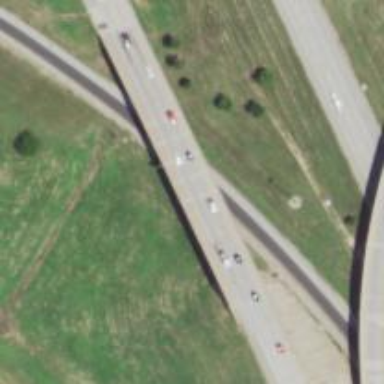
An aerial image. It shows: Motorway link.